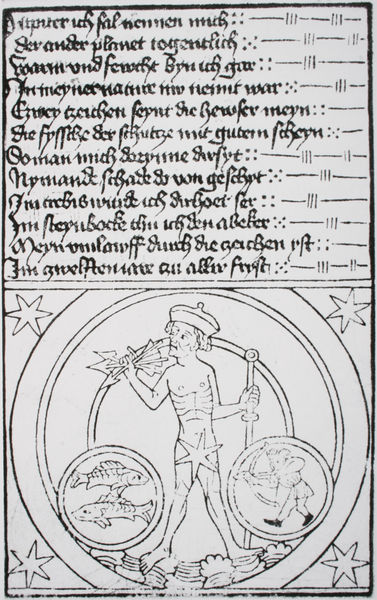
Titel: Baseler Holzschnitte, Jupiter
Standort: Schweinfurt
Institution: Bibliothek Otto Schäfer
Schlagwörter: fuß, gott, hand, himmel, kopf, mann, nackt, wasser, weiß, wolken, hut, schwarz, skizze, zeichen, zeichnung, alt, mütze, augen, mensch, rahmen, stehen, bild, hände, haare, blatt, kreis, rund, stock, schrift, wellen, bilder, bogen, schuhe, stab, bündel, grafik, graphik, linien, füsse, wogen, deutsch, junge, dünn, striche, punkte, waage, buch, stern, blitze, linie, rippen, druck, sternbild, sterne, schwarz weiß, seite, illustration, schwert, text, buchstaben, kreise, allegorie, tinte, buchdruck, buchseite, fisch, jäger, götter, zeus, mittelalter, zeilen, dürer, jupiter, schütze, sternzeichen, miniatur, pfeil, zwichnung, handschrift, pfeile, fische, flossen, planet, bogenschütze, da vinci, tierkreis, tierkreiszeichen, seriendruck, zählen, poseidon, strene, planeten, sternbilder, zodiakus, pfeilbündel, sternenbild sternbild, pfeil b, kresis